Interaction volume radius: 5 \u00c5
Interaction volume height: 15 \u00c5
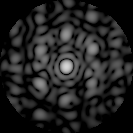
Disorder parameter: 0.6141